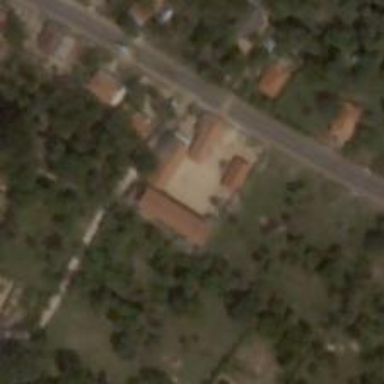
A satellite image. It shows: School.